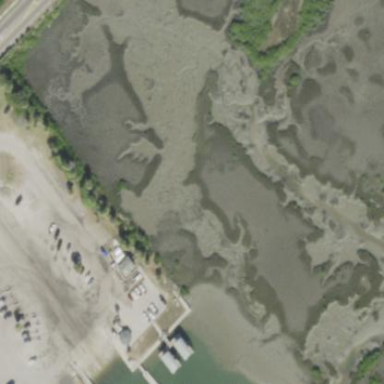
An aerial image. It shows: Saltmarsh wetland.